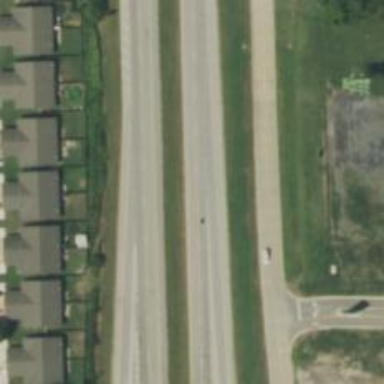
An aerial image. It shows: Asphalt trunk highway which is also expressway.